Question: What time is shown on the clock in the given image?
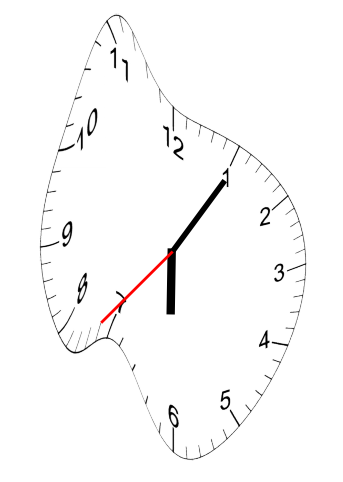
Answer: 06:05:37